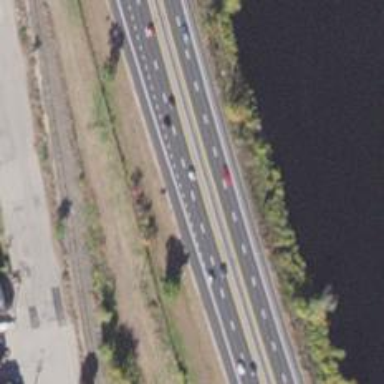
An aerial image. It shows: Asphalt motorway.